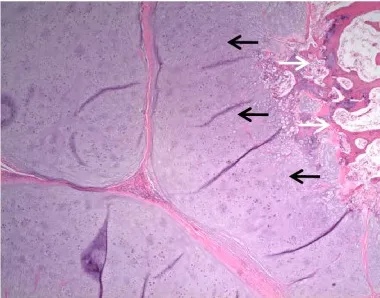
Hematoxylin and eosin staining of sections from our patient's pelvic tumor mass and skull metastasis. (A) Low-power photomicrograph demonstrating the low-grade chondrosarcoma (black arrows) arising in the stalk of a pre-existing osteochondroma (white arrows).
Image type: pathology (h&e)